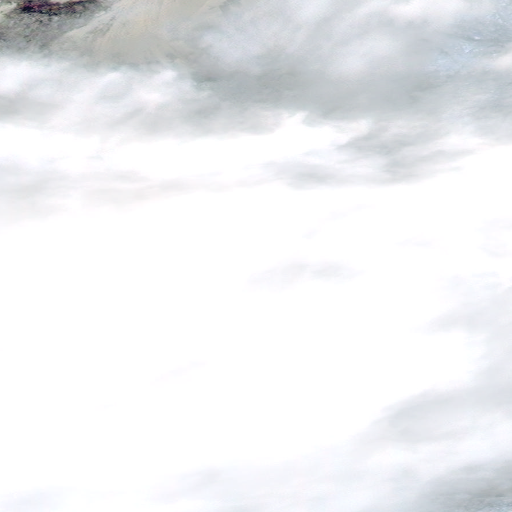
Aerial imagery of mountain in Alaska named Double Peak containing only unknown